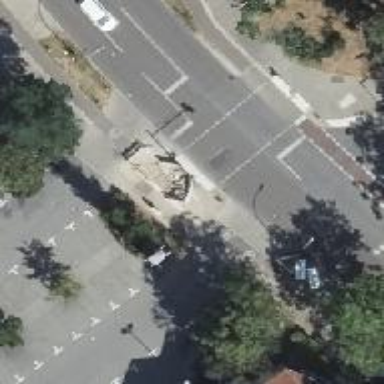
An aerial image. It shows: Crossing with traffic signals.